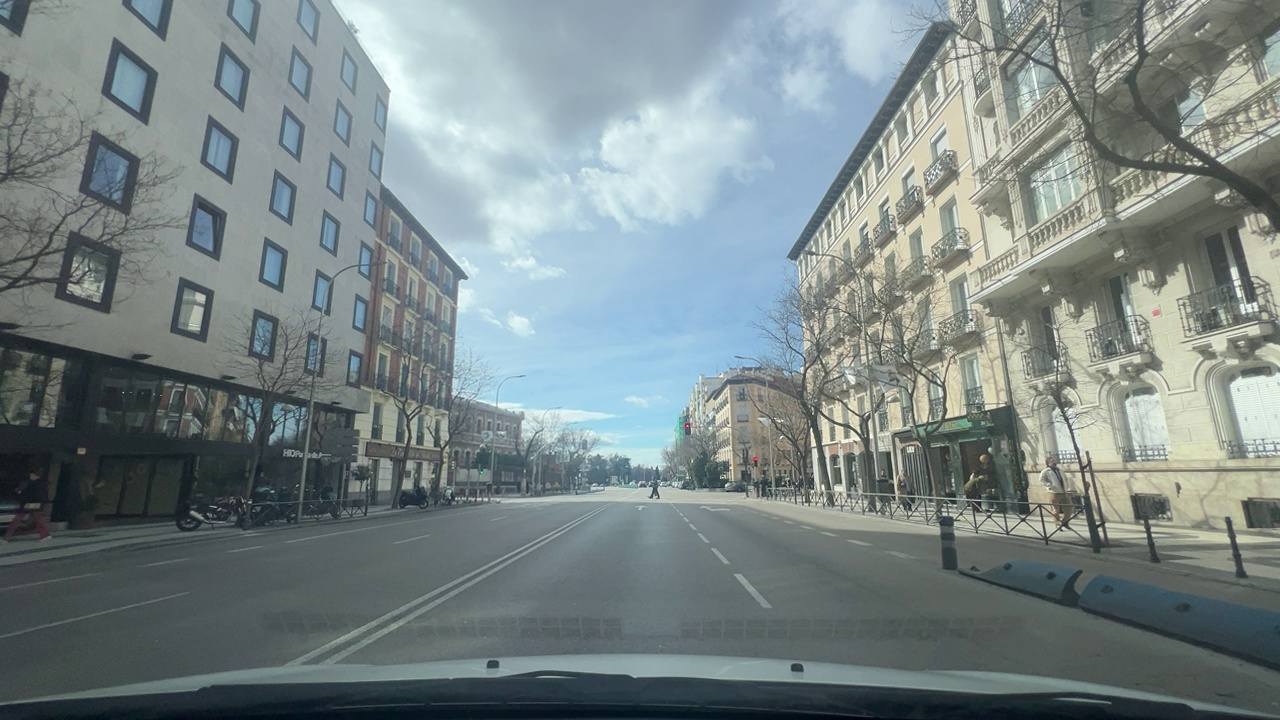
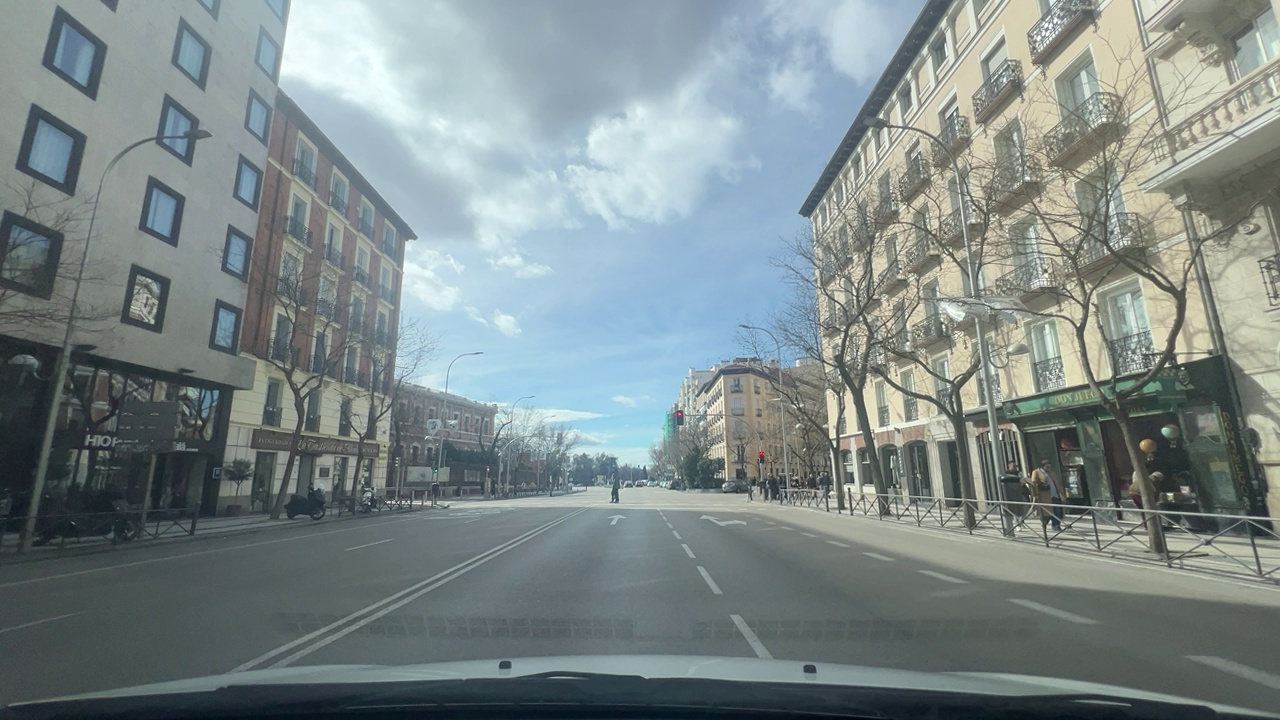
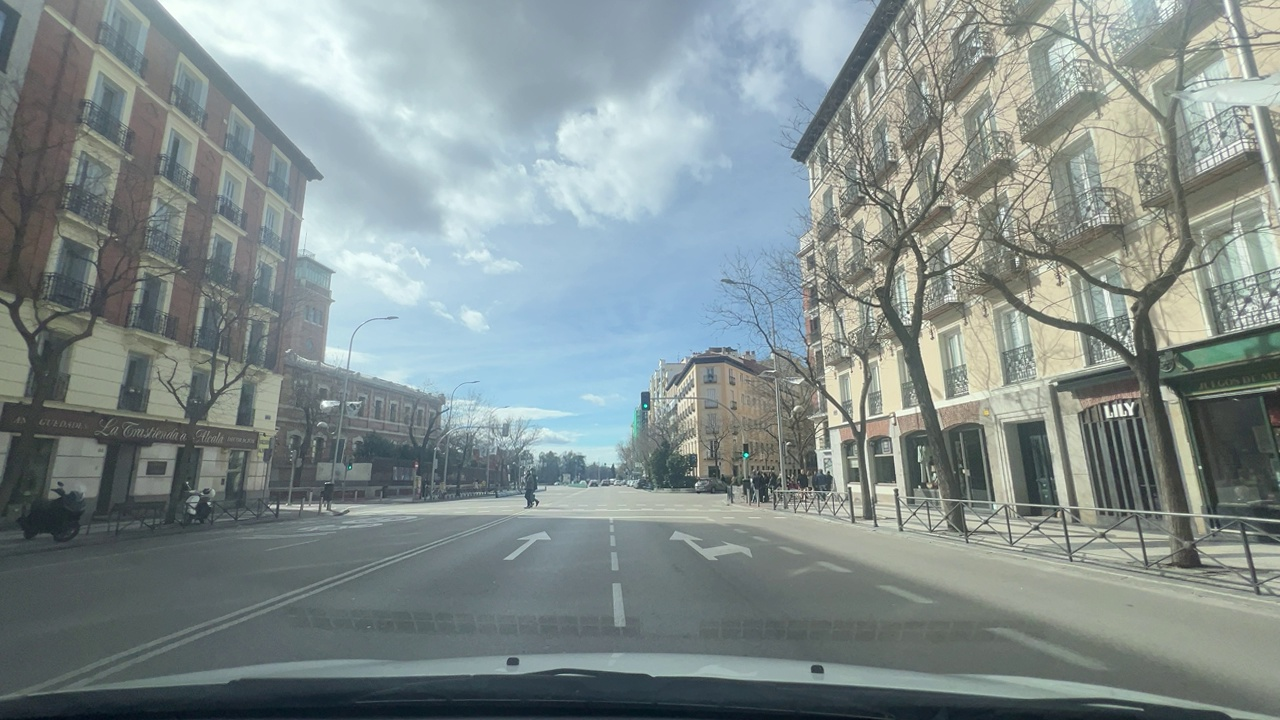
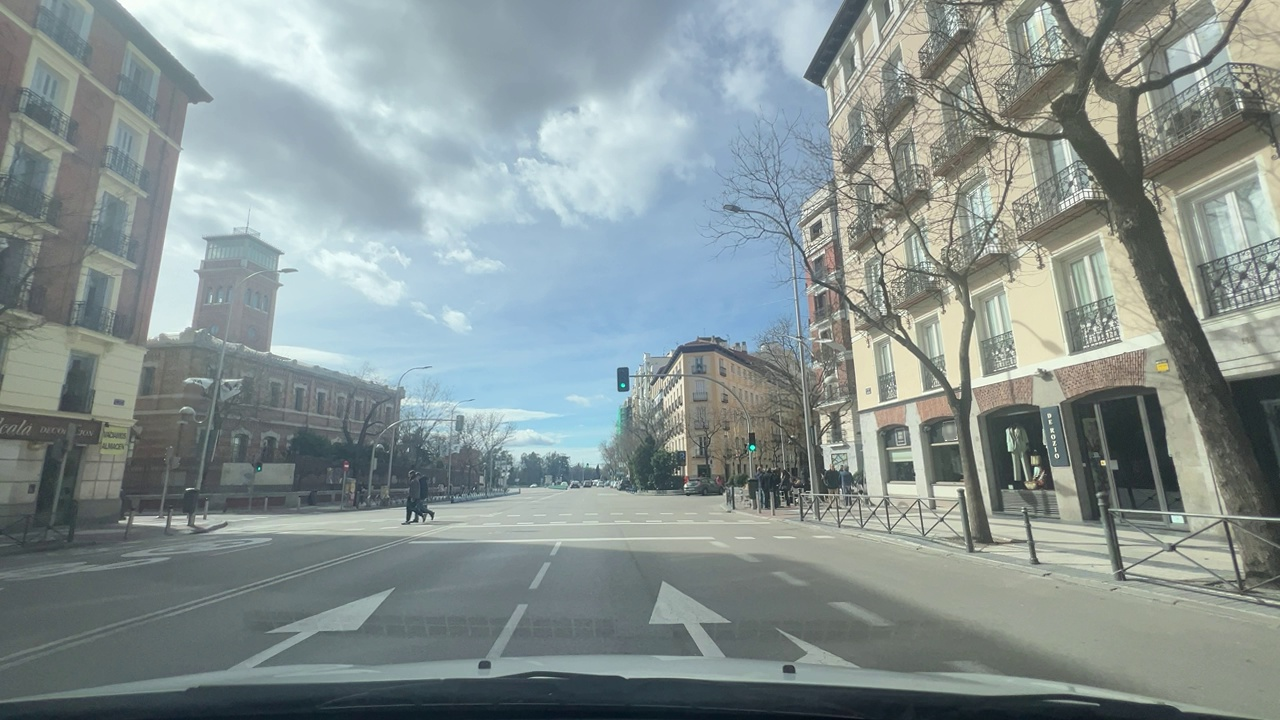
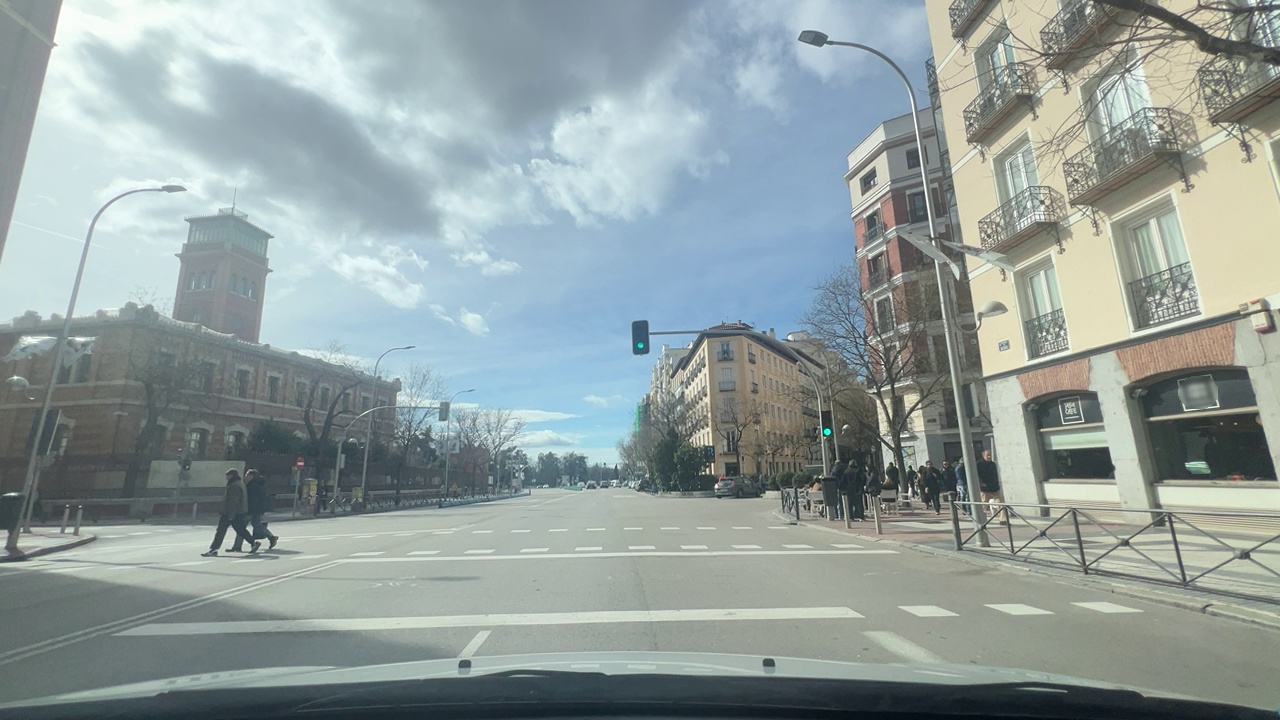
Situation: Crossing object
Question: Is there any discontinuity in the ego lane ahead?
Answer: No
Reasoning: Ego is driving i a normal street with correct lane markings. The street has 3 lanes in Ego directions and another 3 lanes in the opposite direction.

Situation: Crossing object
Question: Is any vehicle or pedestrian crossing the path of the ego vehicle from a different direction?
Answer: Yes
Reasoning: 2 pedestrians are crossing the ego lane when ego has a green traffic light at that moment in that position

Situation: Crossing object
Question: Is there a vehicle ahead in the ego lane traveling in the same direction as the ego vehicle?
Answer: No
Reasoning: Ego drives in the lanes with no other cars or objects driving in the ego lane or the next lanes

Situation: Crossing object
Question: Is there any crossing object in the ego lane ahead?
Answer: Yes
Reasoning: 2 pedestrians are crossing the ego lane when ego has a green traffic light at that moment in that position